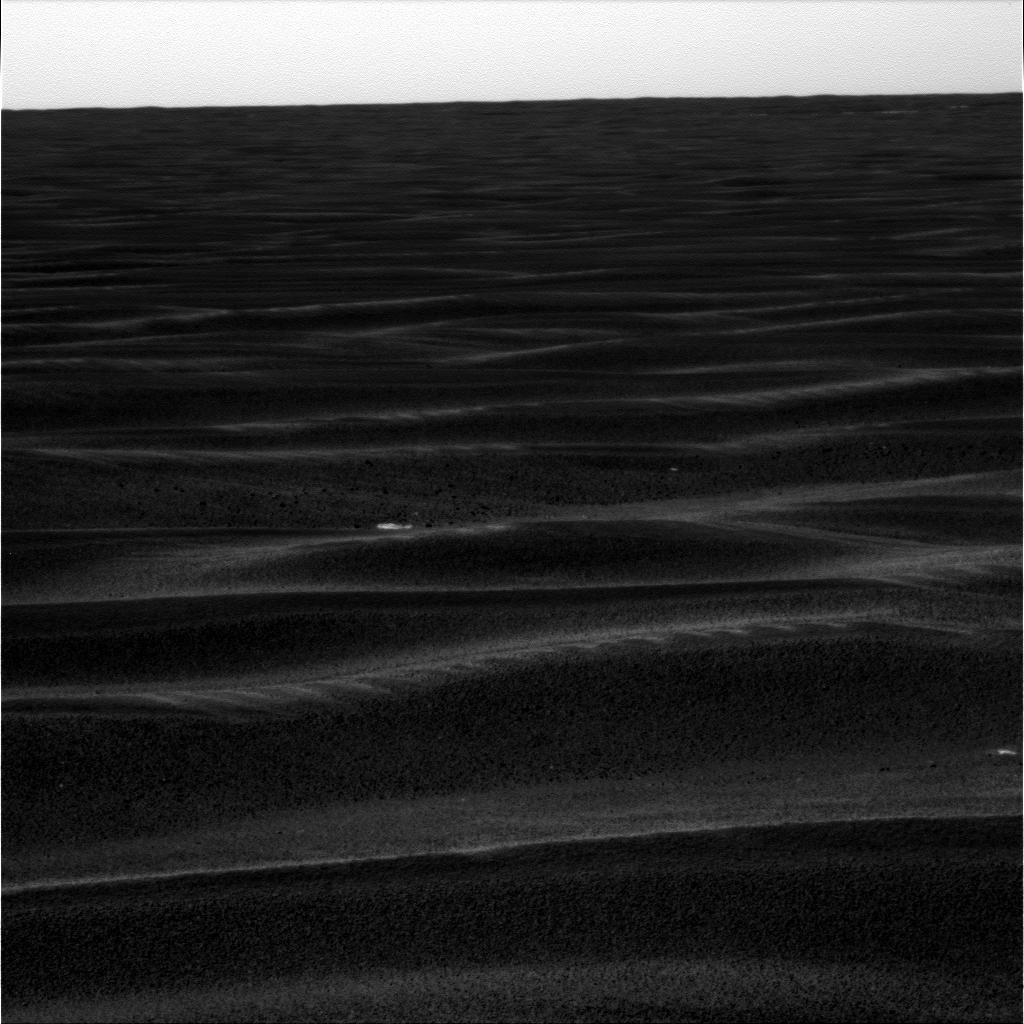
Terrain classes present: Gravel / Sand / Soil, Sky / Distant Mountains